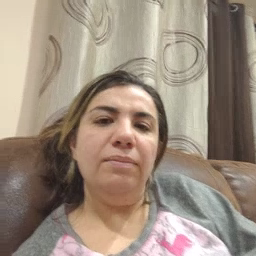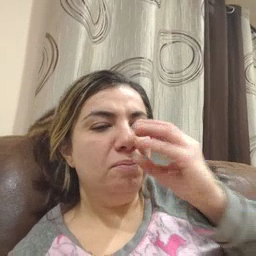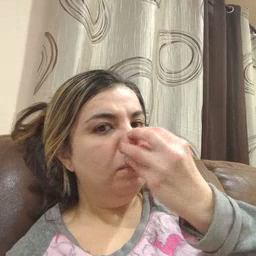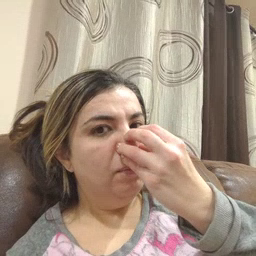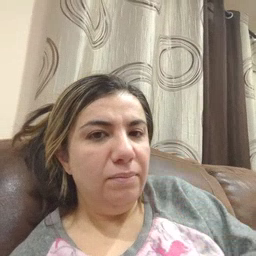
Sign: clown